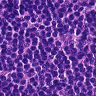
Metastatic tissue present: no